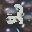
Label: 2